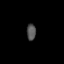
Tissue: prostate
Cell type: Endothelial cells
Senescence score: 0.7079
Nuclear area (px): 144
Mean DAPI intensity: 83.75